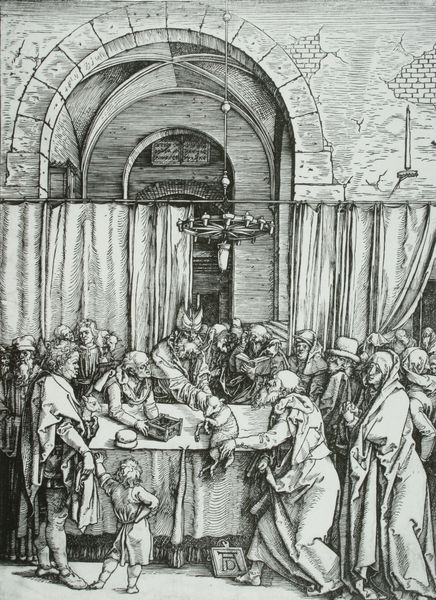
Titel: Das Marienleben - Joachim, vom Hohepriester zurückgewiesen
Künstler: Albrecht Dürer
Institution: (Seriendruck)
Schlagwörter: dunkel, felsen, gruppe, mann, schatten, weiß, frauen, menschen, frau, grau, hell, hintergrund, hut, hüte, lampe, licht, männer, raum, schwarz, tisch, tür, zeichnung, gebäude, haus, hund, tier, tuch, fest, masse, menge, bart, gericht, wand, falten, mensch, stein, steine, signatur, tischdecke, tischtuch, türbogen, vorhang, kirche, stoff, stoffe, gewänder, kind, personen, person, handel, kinder, holzschnitt, bogen, mauer, ziegel, grafik, graphik, markt, rad, rundbogen, könig, essen, vorhänge, kerze, kerzen, kronleuchter, leuchter, ad, junge, tor, gruppen, bögen, schild, arkade, gewölbe, lamm, schaf, buch, burg, torbogen, mauerwerk, druck, druckgraphik, radierung, stich, schwarzweiß, kiste, herrscher, zeremonie, menschenmenge, ritter, altar, kasten, fuchs, putz, kreuzgratgewölbe, anwesen, mittelalter, opfer, opferung, kabinett, stange, dürer, schatulle, kupferstich, ziege, kästchen, sakral, achitektur, radleuchter, fackeln, gratgewölbe, sakralraum, albrecht, albrecht dürer, massen, darbringung, darbringung im tempel, ruch, hundehandel